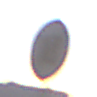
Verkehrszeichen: EndeGeschwindigkeit10
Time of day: Dusk
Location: Outdoor (Nature)
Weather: Clear
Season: NotSpecified
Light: Natural